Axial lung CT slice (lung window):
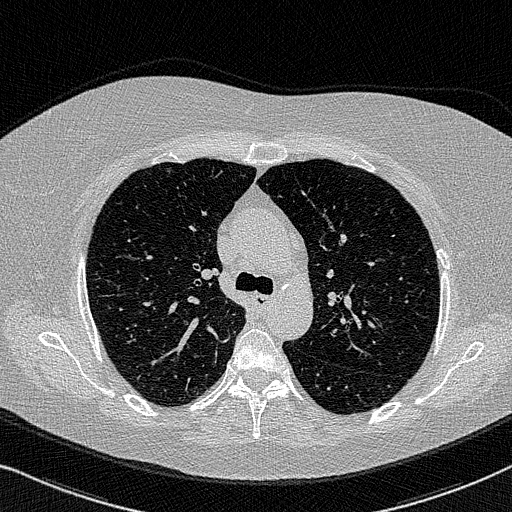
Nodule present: no